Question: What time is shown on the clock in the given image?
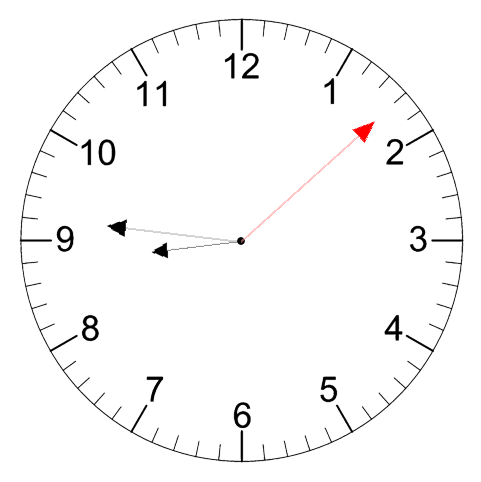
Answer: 08:46:08